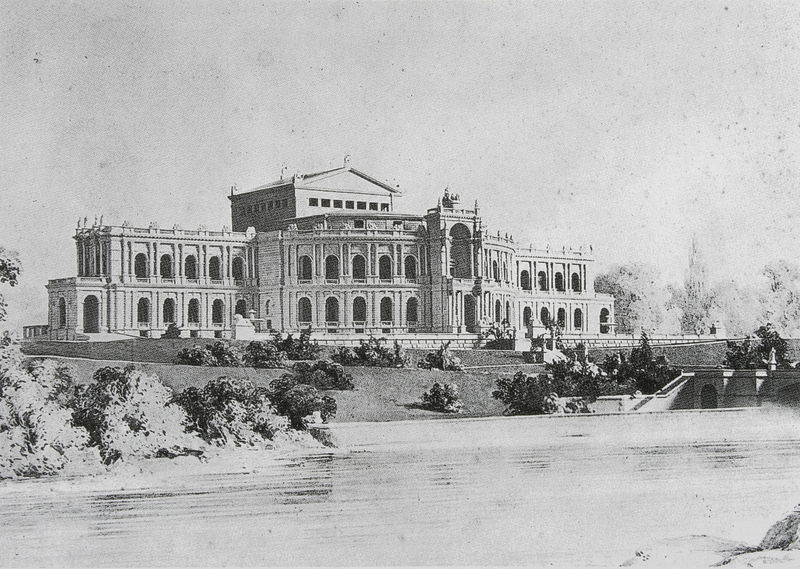
Titel: Das gescheiterte Projekt für ein Festspielhaus in München, Schaubild des Theaters an der Isar in Schrägansicht von Nordwesten
Künstler: Gottfried Semper
Schlagwörter: himmel, schatten, wasser, weiß, bäume, fluss, grün, landschaft, see, ufer, fenster, grau, licht, schwarz, skizze, säule, säulen, zeichnung, dach, gebäude, haus, park, schloss, wiese, architektur, barock, natur, spiegelung, brücke, brüstung, büsche, gewässer, sträucher, klassizismus, oper, theater, rund, turm, garten, terrasse, ansicht, bogen, fassade, giebel, mauer, grafik, graphik, weis, pilaster, figuren, rundbogen, treppen, symmetrie, geländer, galerie, foto, bögen, eingang, fugen, nische, türme, palast, draußen, druck, schwarz-weiß, schraffur, radierung, stich, entwurf, rom, photo, halbkreis, halbrund, portal, villa, skulpturen, statuen, anwesen, mauern, antik, rundbögen, historismus, graben, etagen, geschosse, plan, eingan, tempel, dresden, durchbruch, rundung, parlament, klassisch, gallerie, klassizistisch, rondell, bauwerke, seitenflügel, palladio, dack, kollonnaden, arkarde, semper, semperoper, elbe, gartenseite, antiksäulen, bluss, prunkvolles gebäude am fluß bogenfenster, sträuchedr, goldenes dreieck